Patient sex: M
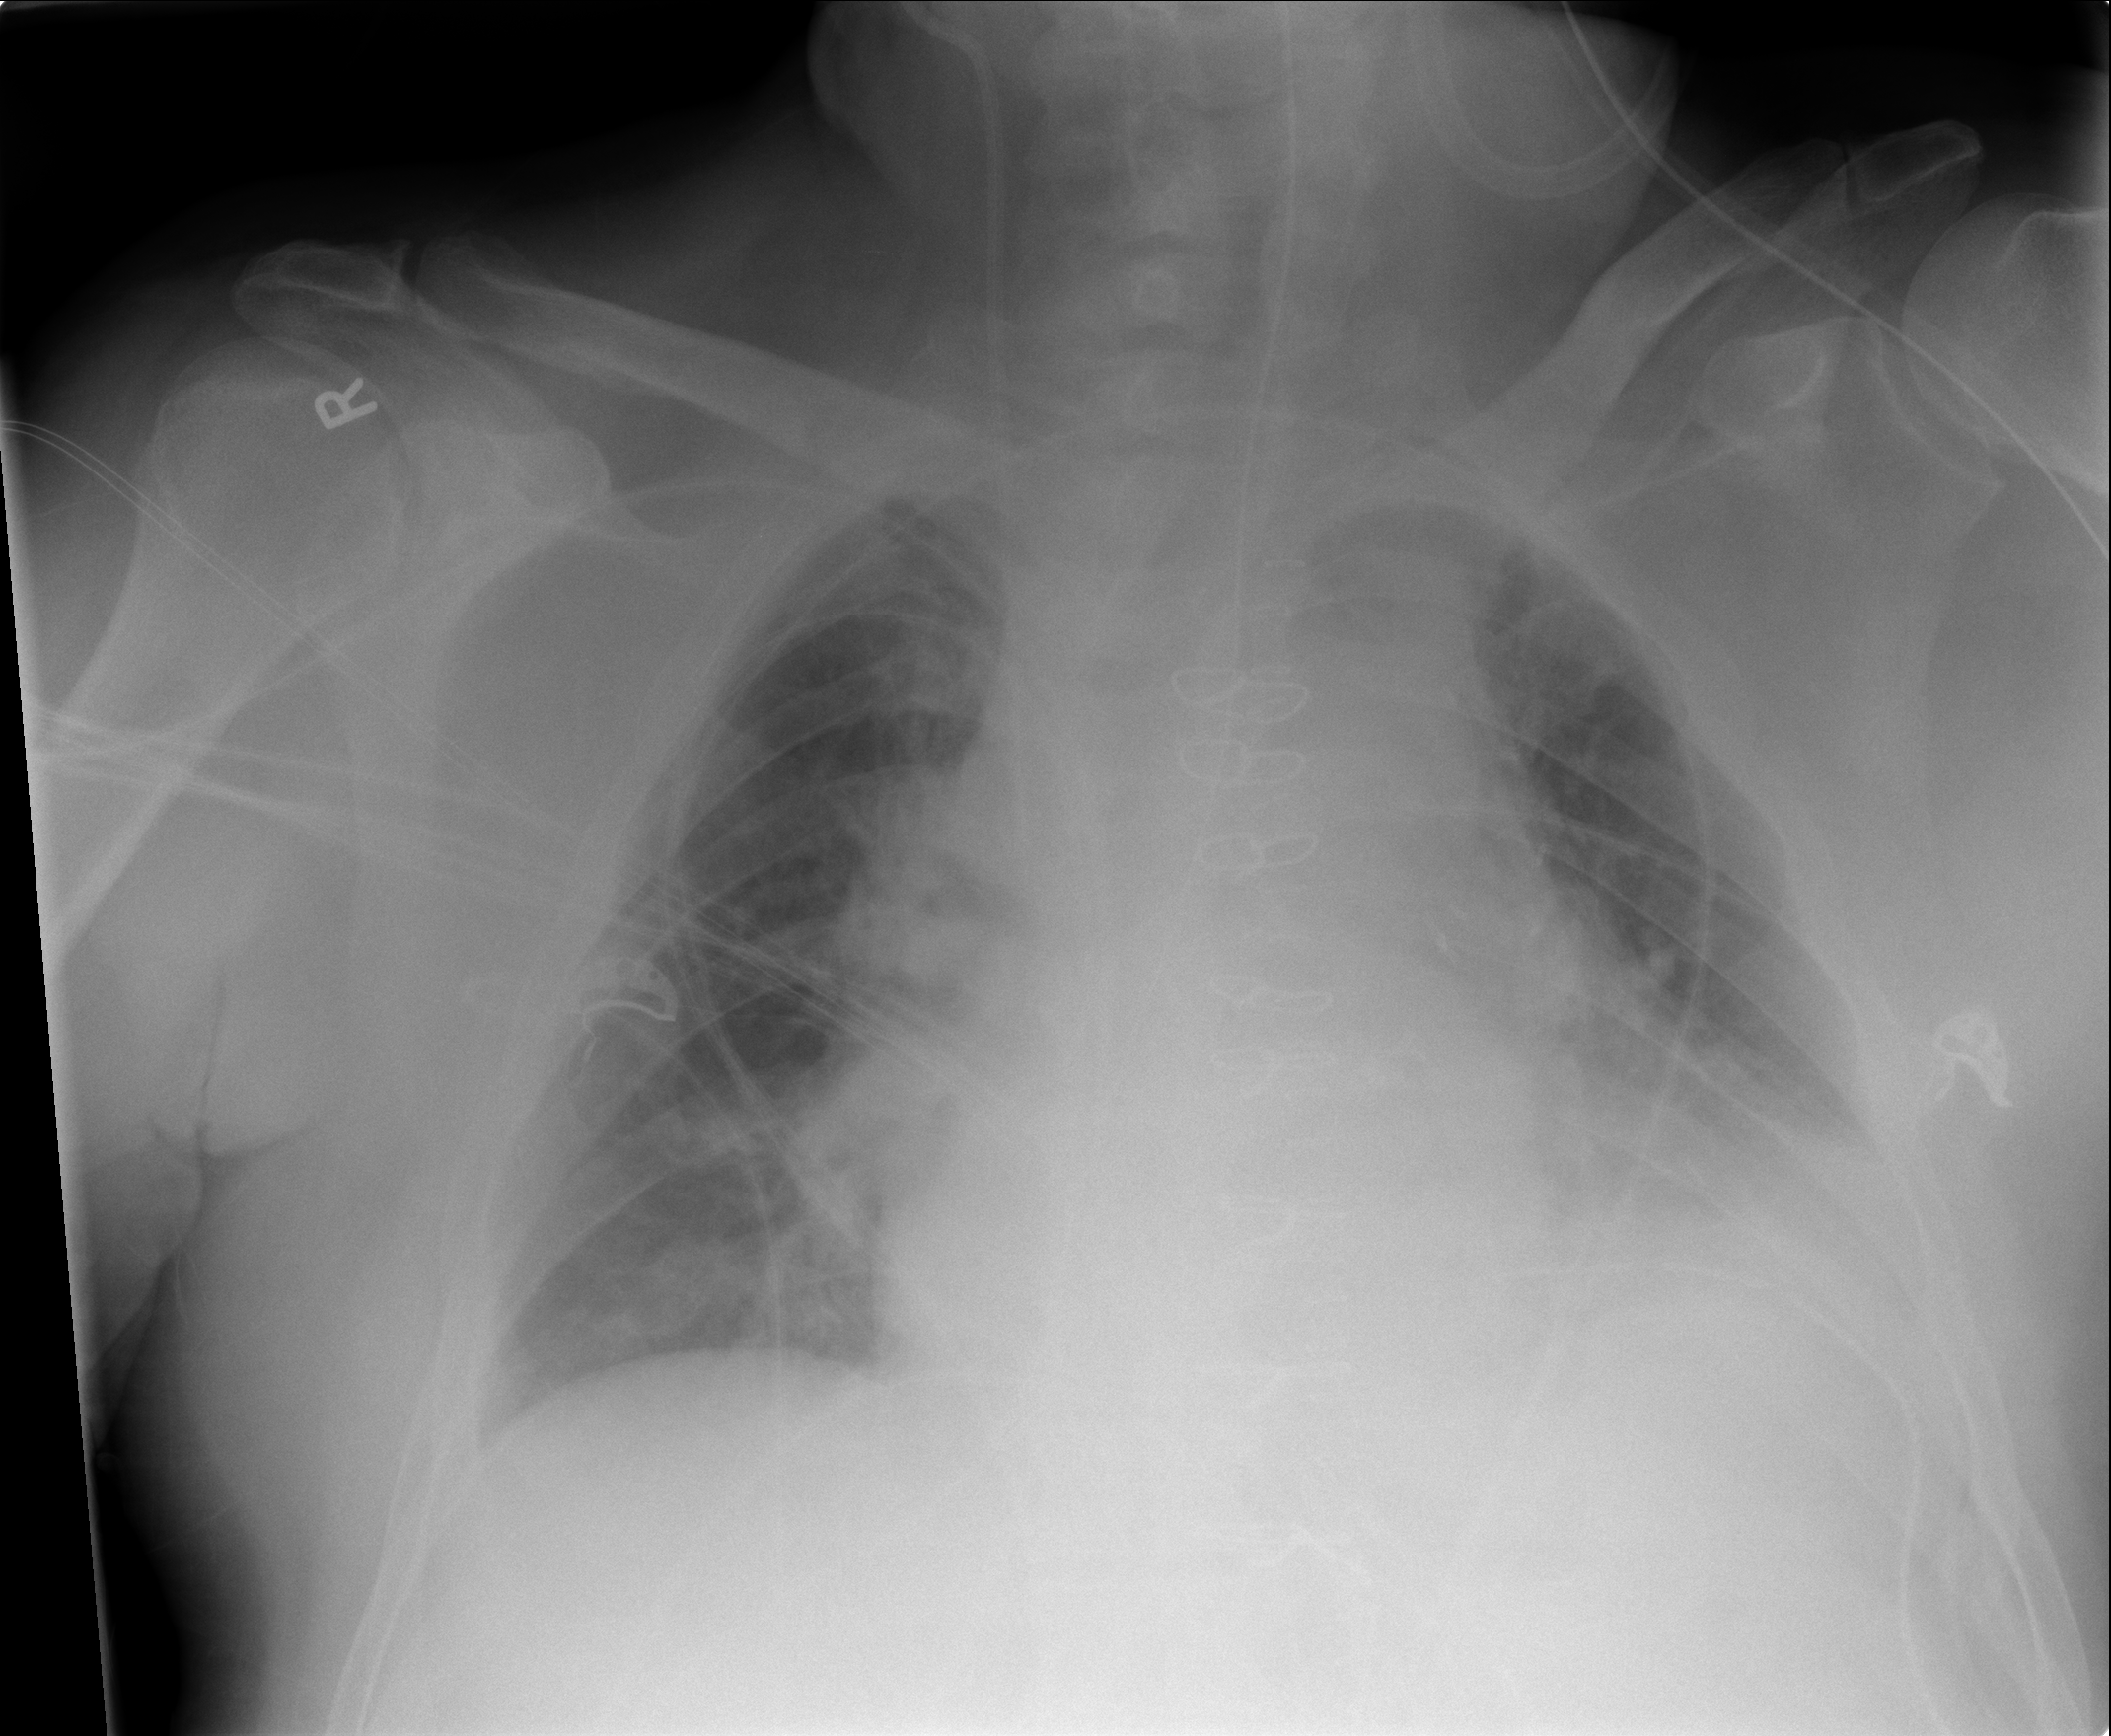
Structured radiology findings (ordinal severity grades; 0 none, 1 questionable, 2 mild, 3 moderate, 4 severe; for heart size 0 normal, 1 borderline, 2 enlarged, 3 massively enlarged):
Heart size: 2
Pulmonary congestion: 2
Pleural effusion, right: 0
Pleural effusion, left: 2
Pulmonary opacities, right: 0
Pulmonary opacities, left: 0
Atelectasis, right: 1
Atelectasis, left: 1